Field crop: tomato
Growth stage: 1
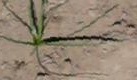
Species: cyperus